Interaction volume radius: 5 \u00c5
Interaction volume height: 10 \u00c5
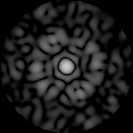
Disorder parameter: 0.7903